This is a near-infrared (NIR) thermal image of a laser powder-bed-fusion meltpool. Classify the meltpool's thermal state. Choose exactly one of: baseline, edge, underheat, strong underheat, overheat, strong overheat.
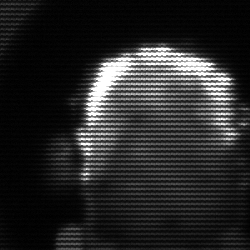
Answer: baseline